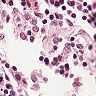
Metastatic tissue present: no